【题型】解答题　【知识点】平面几何　【难度】easy
如图，在 $\triangle ABC$ 中，点 $D$ 在边 $BC$ 上，$BD = AB = \frac{1}{2}BC$，$E$ 是 $BD$ 的中点.

(1) 求证：$\angle BAE = \angle C$;

(2) 设 $\overrightarrow{AB} = \vec{a}$，$\overrightarrow{AD} = \vec{b}$，用向量 $\vec{a}$、$\vec{b}$ 表示向量 $\overrightarrow{AC}$.
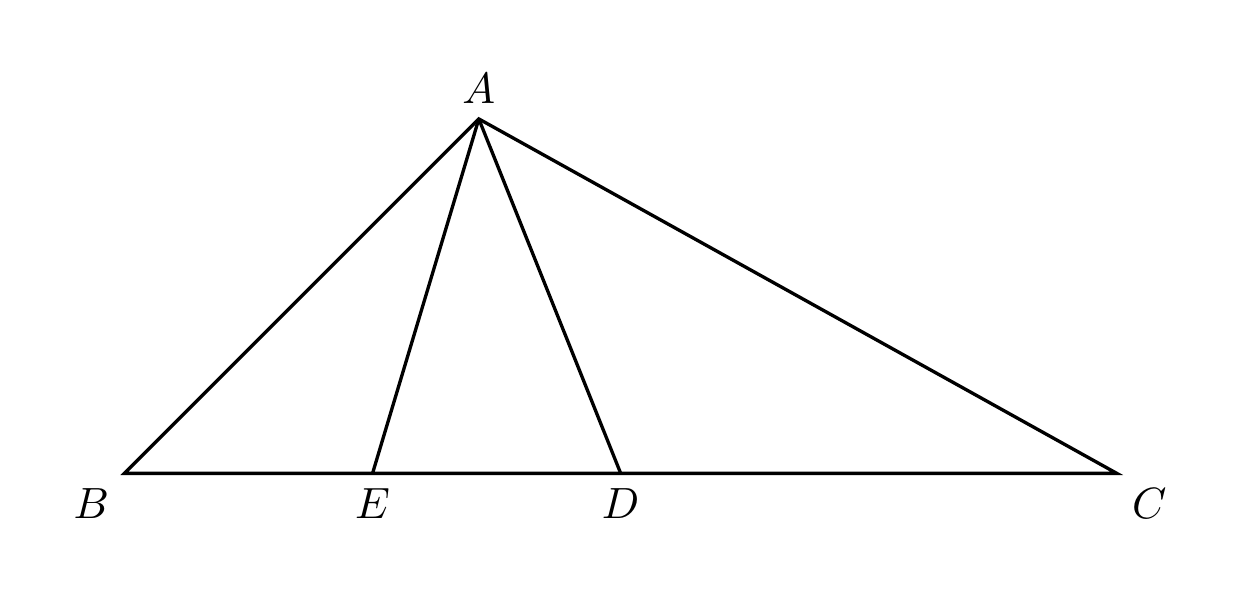
【解答】
【答案】
(1) 见解析

(2) $\overrightarrow{AC} = 2\vec{b} - \vec{a}$

【分析】
(1) 根据题目条件，证明 $\triangle ABC \backsim \triangle EBA$，即可求证;

(2) 利用平面向量线性运算的三角形法则即可求解.

【详解】
(1) 解：$\because E$ 是 $BD$ 的中点，$BD = AB = \frac{1}{2}BC$,

$\therefore BE = \frac{1}{2}AB$,

$\therefore \frac{BE}{AB} = \frac{AB}{BC} = \frac{1}{2}$,

又 $\because \angle ABE = \angle CBA$,

$\therefore \triangle ABC \backsim \triangle EBA$,

$\therefore \angle BAE = \angle C$.

(2) 解：$\because \overrightarrow{AB} = \vec{a}$，$\overrightarrow{AD} = \vec{b}$,

$\therefore \overrightarrow{BD} = \vec{b} - \vec{a}$,

$\because BD = \frac{1}{2}BC$

$\therefore \overrightarrow{BC} = 2\vec{b} - 2\vec{a}$,

$\therefore \overrightarrow{AC} = \overrightarrow{AB} + \overrightarrow{BC} = \vec{a} + 2\vec{b} - 2\vec{a}$,

$\therefore \overrightarrow{AC} = 2\vec{b} - \vec{a}$

【点睛】本题考查了相似三角形的判定与性质以及平面向量的线性运算，解题关键是找出相似三角形.